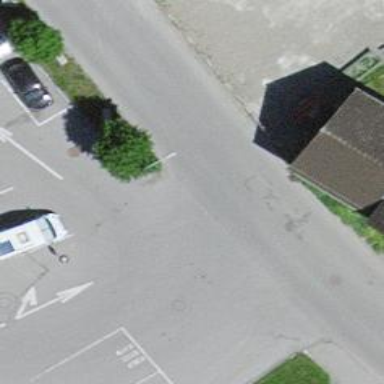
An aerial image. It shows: Road serving as parking aisle.